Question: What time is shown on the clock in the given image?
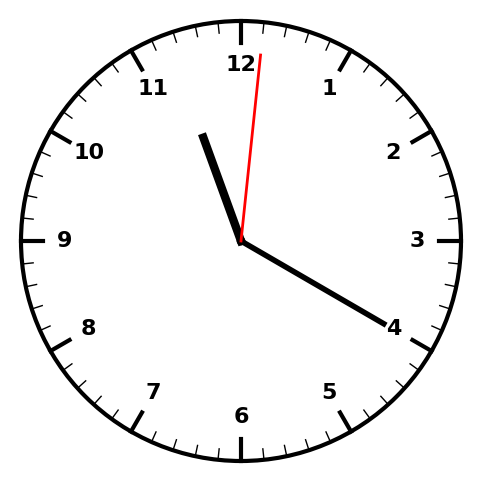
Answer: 11:20:01